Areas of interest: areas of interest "Comprehensive Gymnasium"
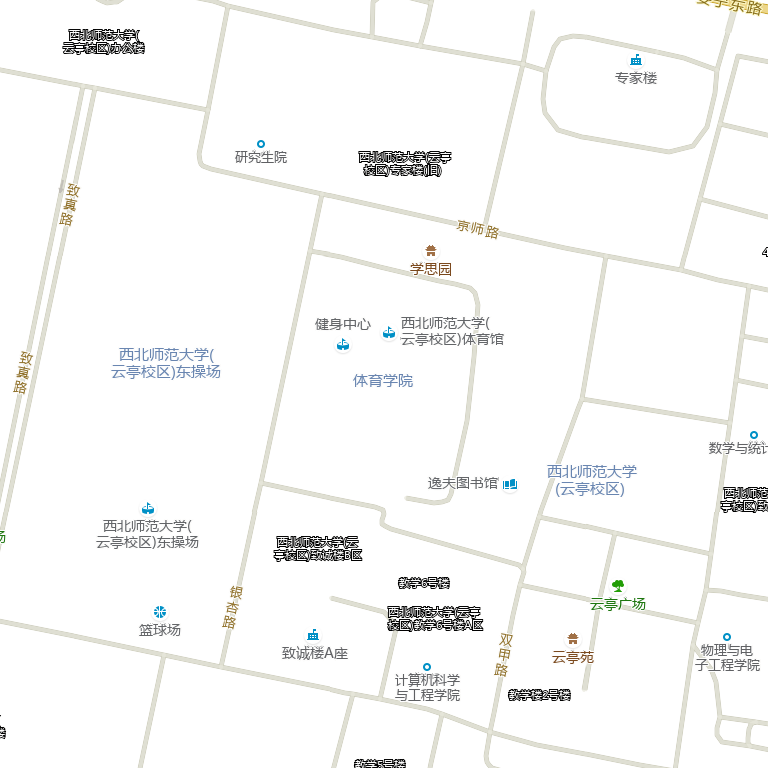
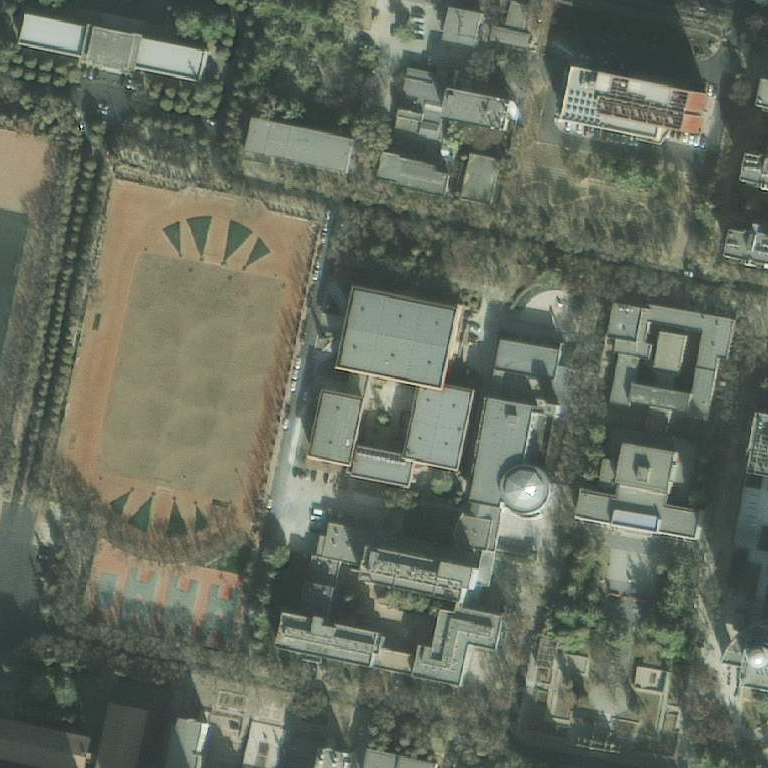